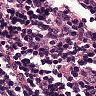
Metastatic tissue present: no